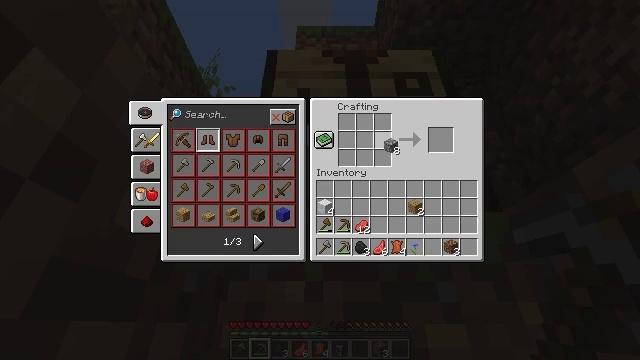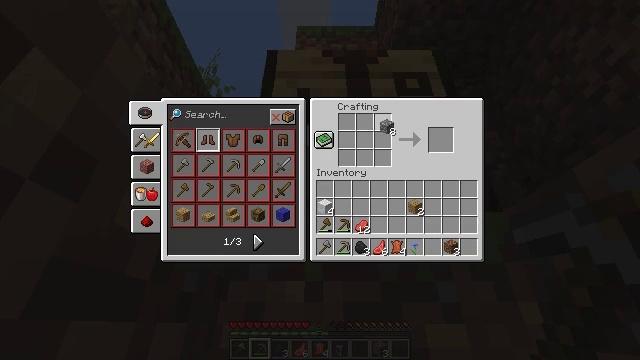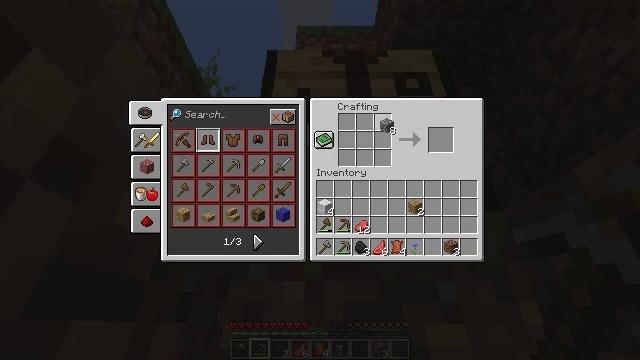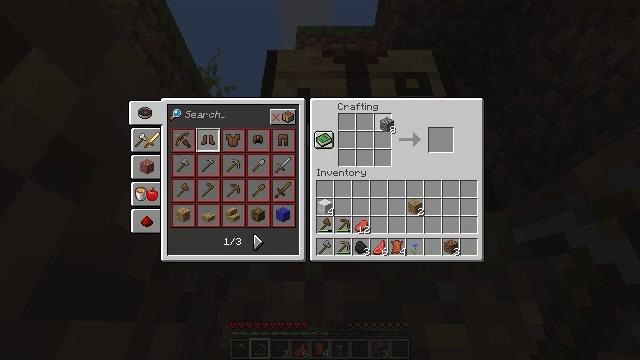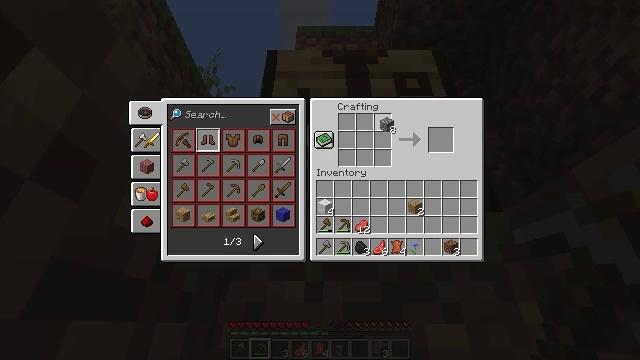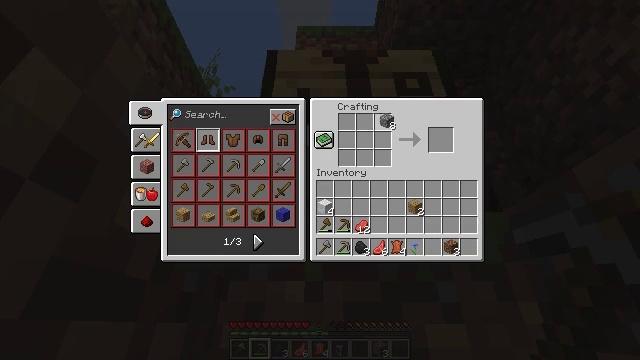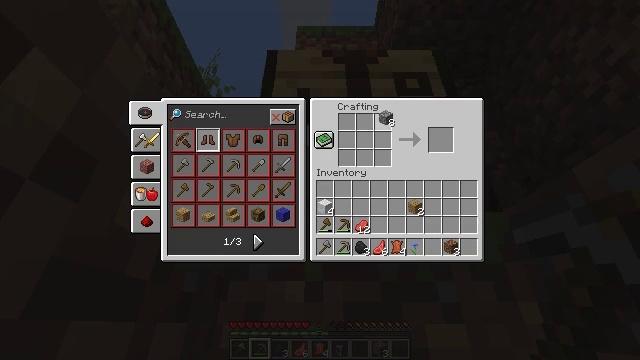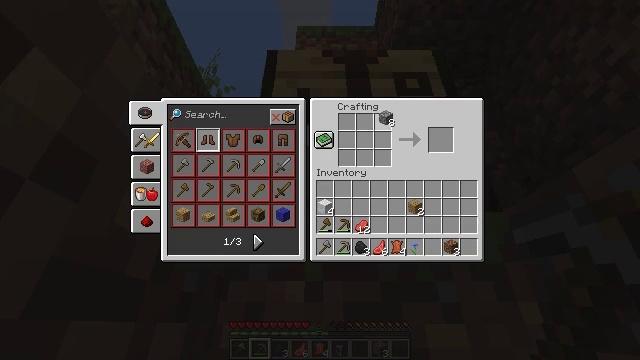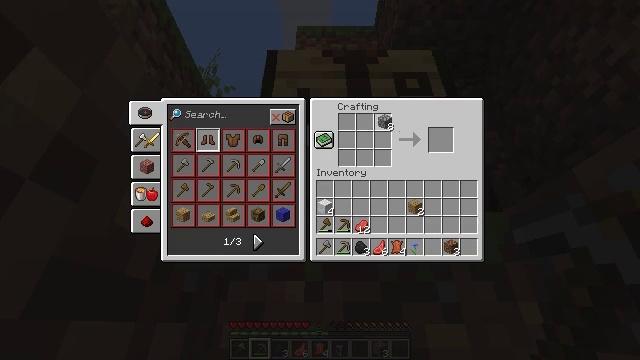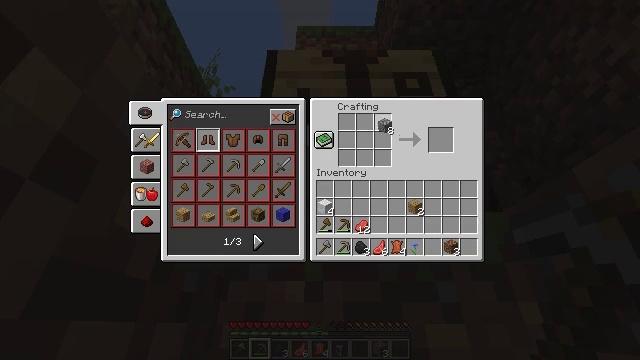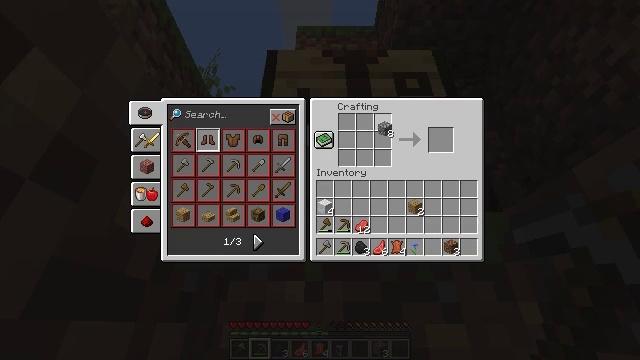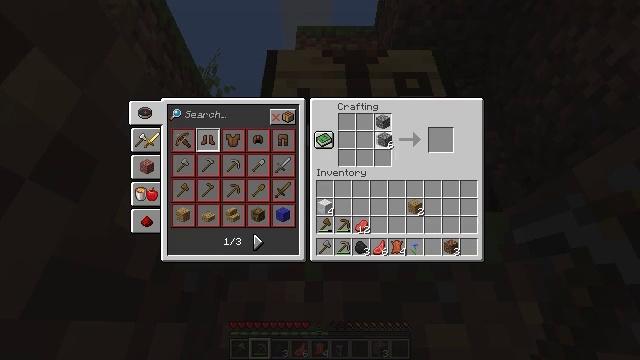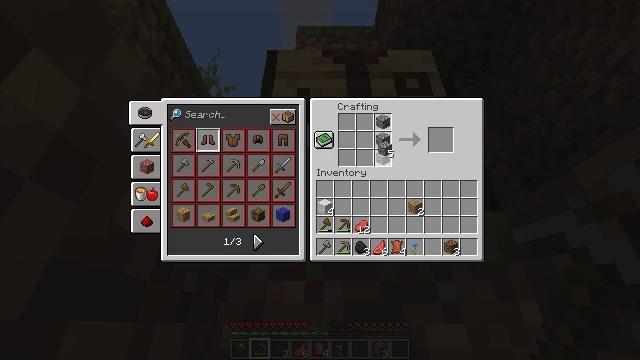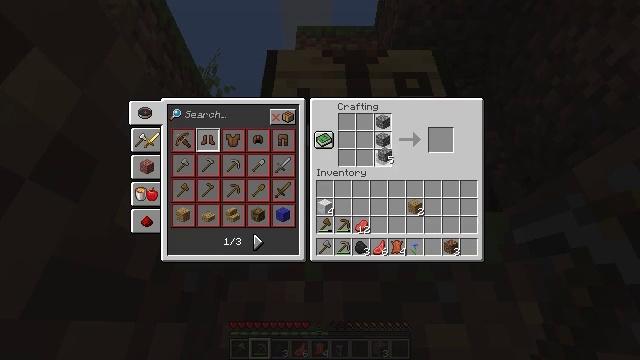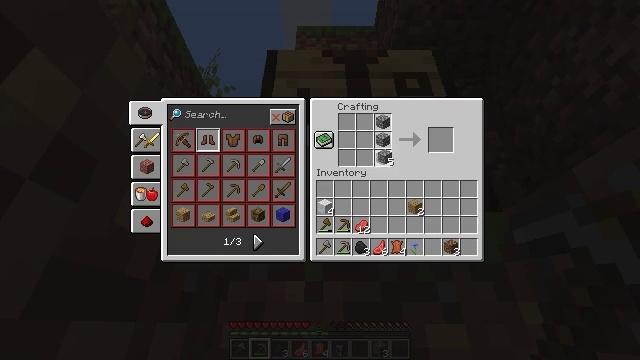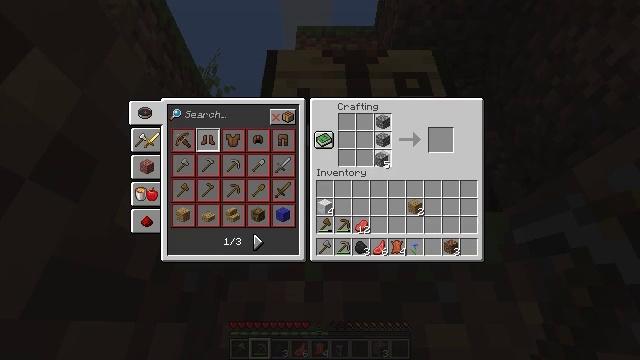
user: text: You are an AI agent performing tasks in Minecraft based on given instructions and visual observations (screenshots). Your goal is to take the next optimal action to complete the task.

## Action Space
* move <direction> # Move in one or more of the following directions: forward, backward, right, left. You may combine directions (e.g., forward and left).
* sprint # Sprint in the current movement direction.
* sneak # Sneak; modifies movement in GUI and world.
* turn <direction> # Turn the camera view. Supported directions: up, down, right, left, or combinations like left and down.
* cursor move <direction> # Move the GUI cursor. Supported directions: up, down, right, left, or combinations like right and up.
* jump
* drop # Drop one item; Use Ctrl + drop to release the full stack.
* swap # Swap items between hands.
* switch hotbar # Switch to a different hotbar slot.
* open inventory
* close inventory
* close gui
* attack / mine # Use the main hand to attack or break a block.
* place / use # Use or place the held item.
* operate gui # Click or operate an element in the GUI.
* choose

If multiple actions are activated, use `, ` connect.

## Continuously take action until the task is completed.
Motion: motion action
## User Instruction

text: Combine cobblestone in the crafting table to make a furnace.
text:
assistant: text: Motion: cursor move up
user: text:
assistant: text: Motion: no_op
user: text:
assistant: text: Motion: no_op
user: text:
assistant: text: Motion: no_op
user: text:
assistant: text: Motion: no_op
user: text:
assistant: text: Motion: no_op
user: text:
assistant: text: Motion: no_op
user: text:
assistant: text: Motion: no_op
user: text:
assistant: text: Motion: choose
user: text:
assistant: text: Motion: choose
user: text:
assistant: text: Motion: cursor move down, choose
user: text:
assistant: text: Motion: cursor move down, choose
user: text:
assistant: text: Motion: choose
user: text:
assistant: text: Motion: choose
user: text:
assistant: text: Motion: choose
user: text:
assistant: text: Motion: cursor move left, choose
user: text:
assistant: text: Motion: choose
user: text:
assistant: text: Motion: choose
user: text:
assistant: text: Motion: cursor move left, choose
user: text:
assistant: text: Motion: choose
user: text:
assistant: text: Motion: choose
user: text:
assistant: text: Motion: choose
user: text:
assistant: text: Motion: choose
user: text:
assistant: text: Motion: cursor move up, choose
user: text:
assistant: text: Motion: choose
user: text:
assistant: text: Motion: choose
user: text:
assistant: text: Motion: choose
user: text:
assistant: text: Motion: choose
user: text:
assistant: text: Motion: choose
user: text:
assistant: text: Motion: choose